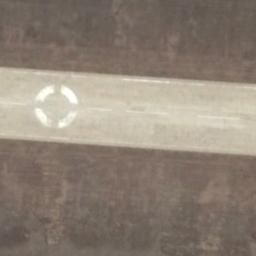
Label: runway